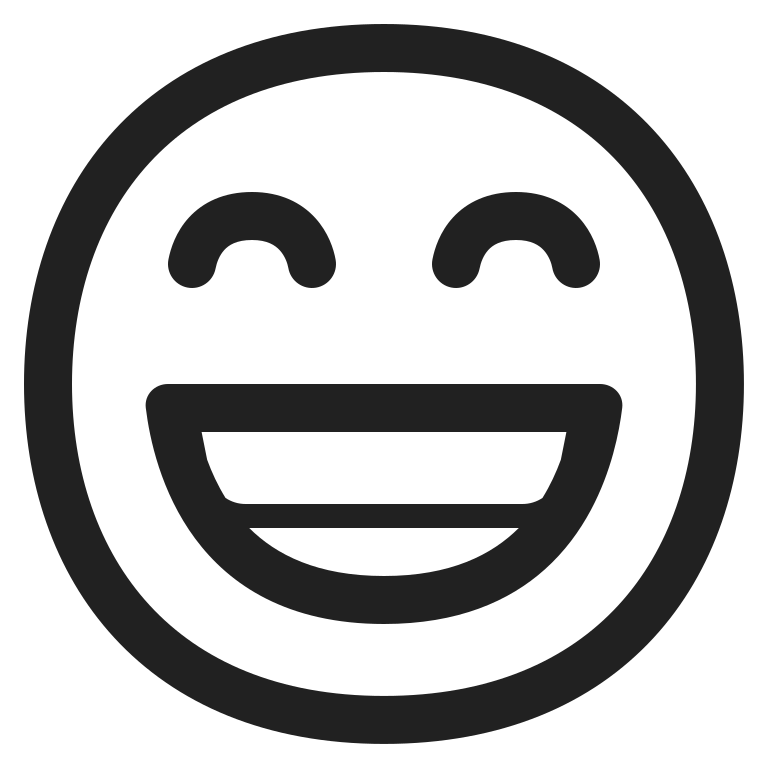
beaming face with smiling eyes high contrast